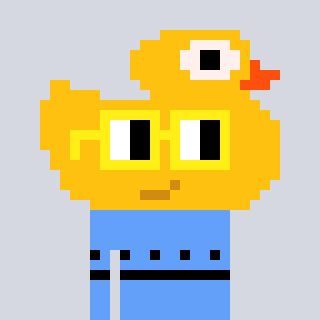
a pixel art character with square yellow glasses, a ducky-shaped head and a blue-colored body on a cool background